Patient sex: F
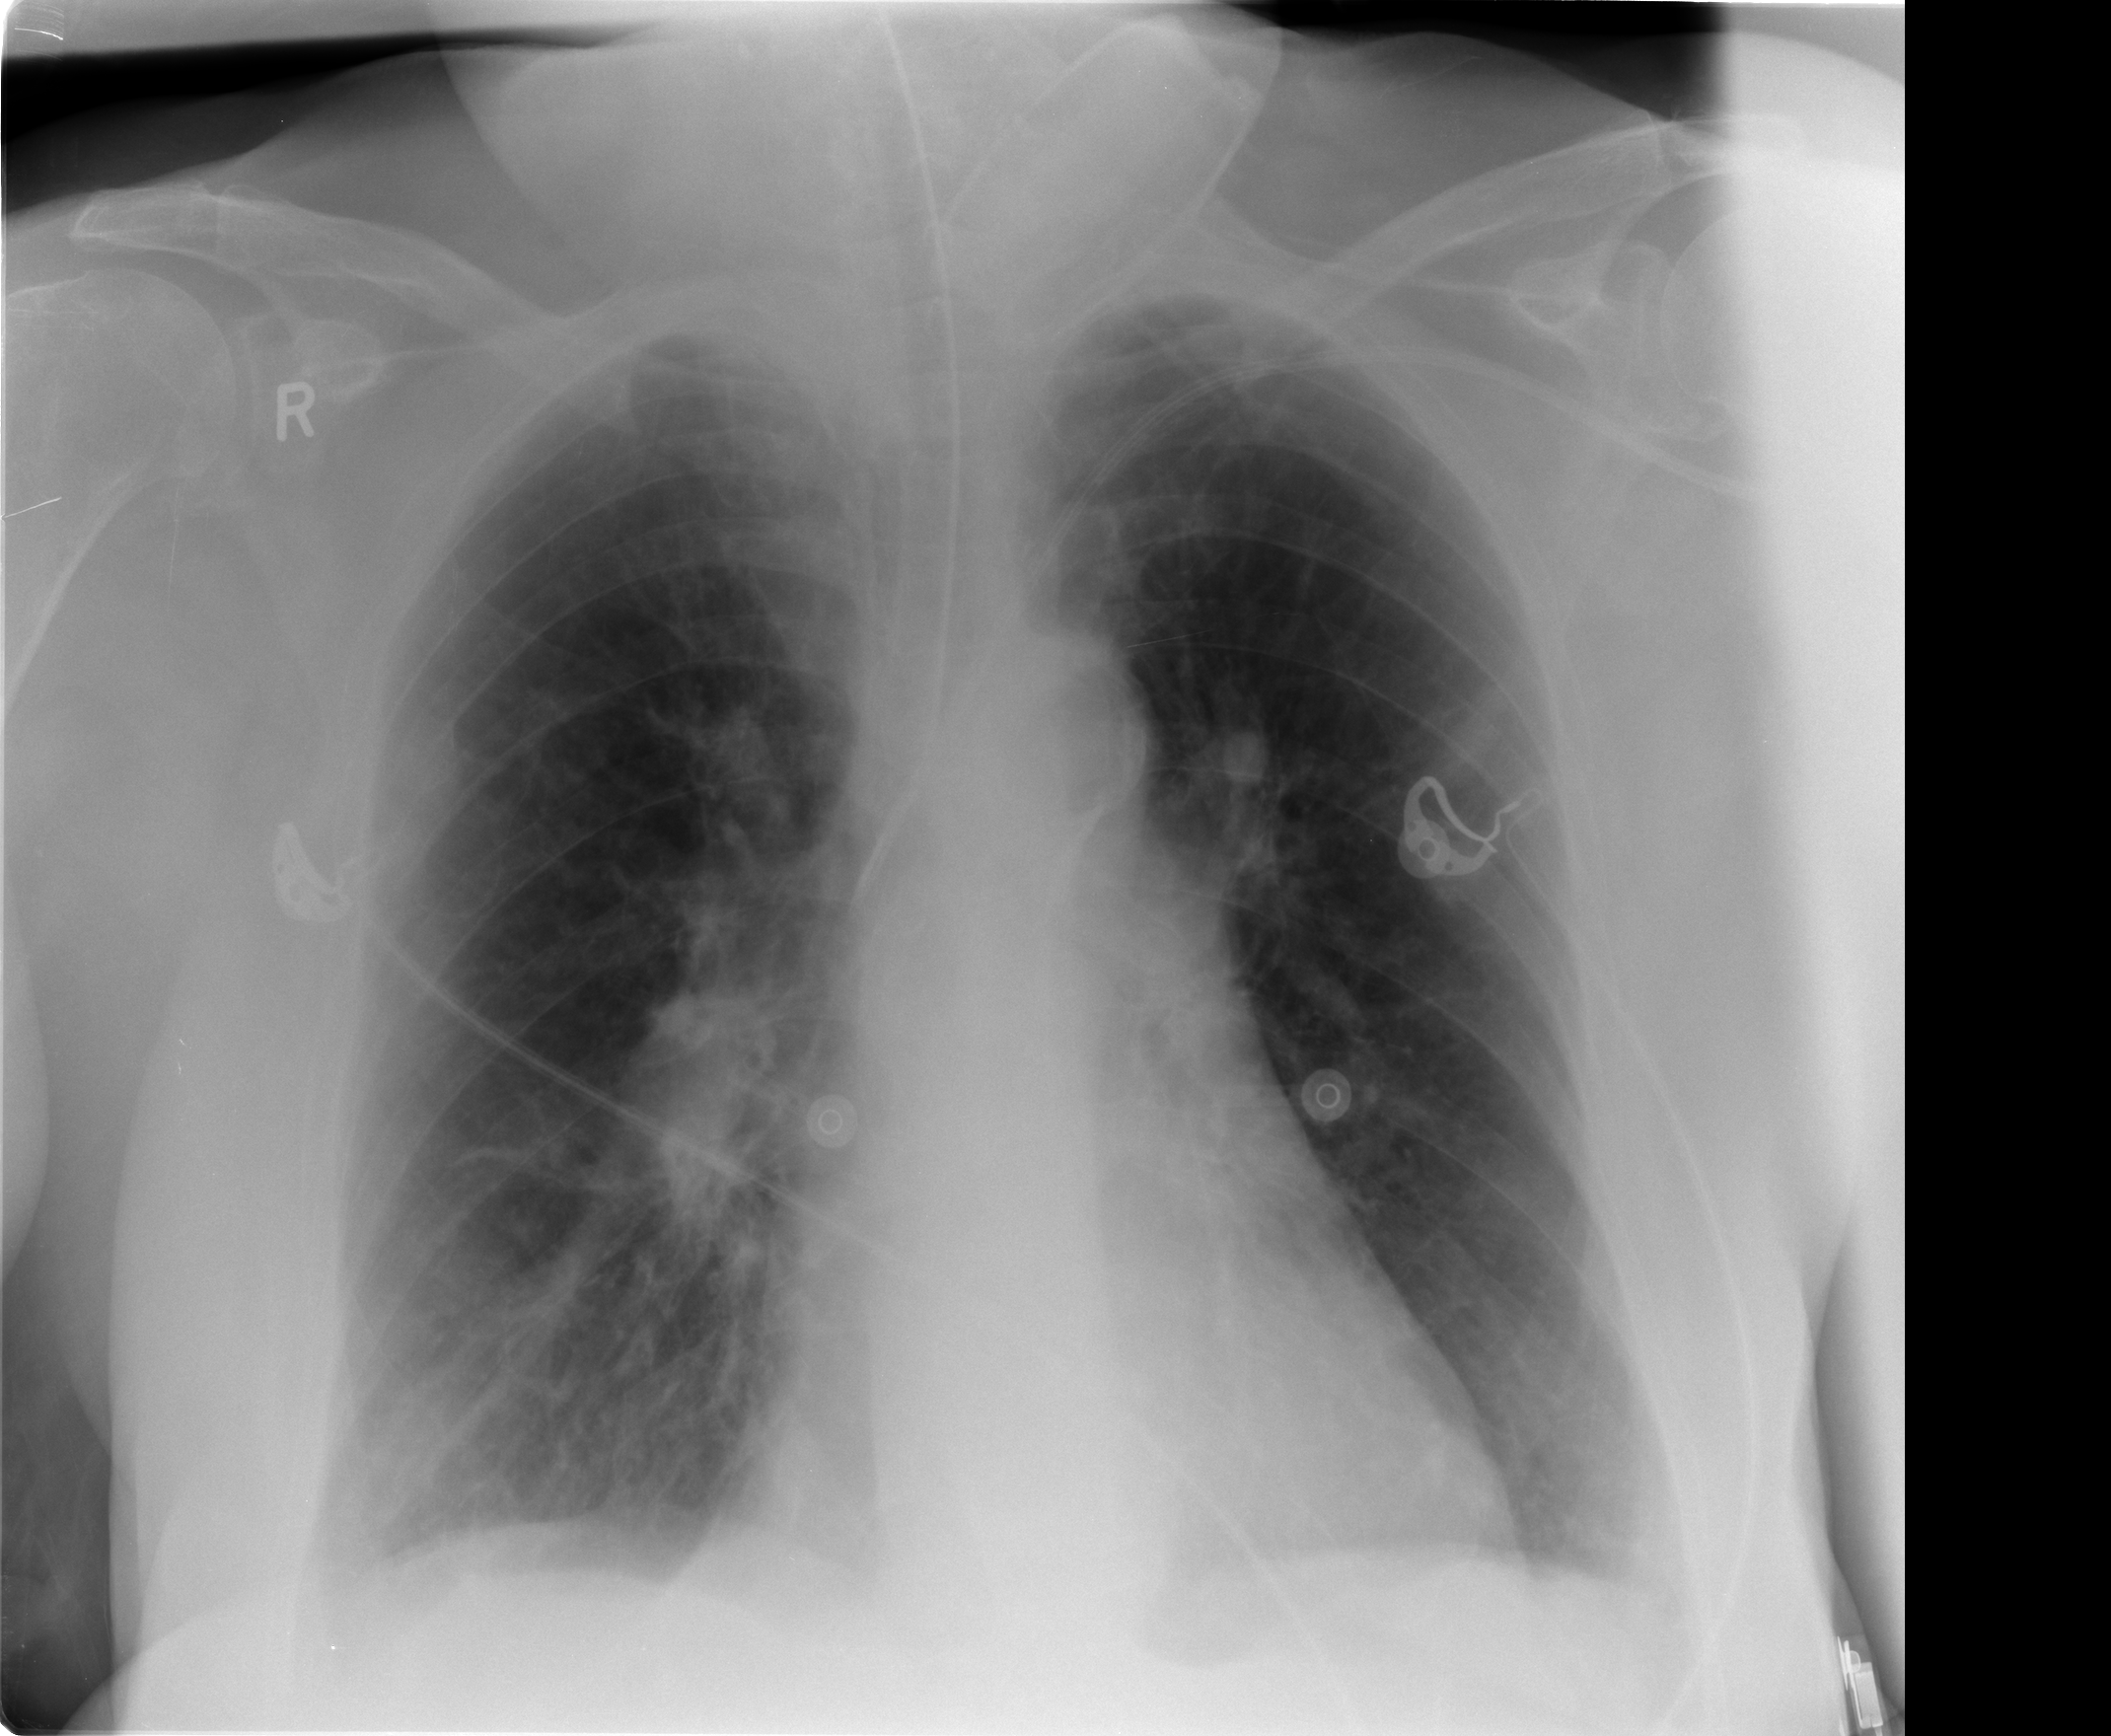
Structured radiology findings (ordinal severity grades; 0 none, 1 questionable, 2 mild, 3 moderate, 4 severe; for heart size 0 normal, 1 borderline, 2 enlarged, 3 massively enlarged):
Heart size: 0
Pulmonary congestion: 0
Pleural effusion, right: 0
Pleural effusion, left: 0
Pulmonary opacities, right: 0
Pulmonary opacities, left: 0
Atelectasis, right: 2
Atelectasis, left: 2